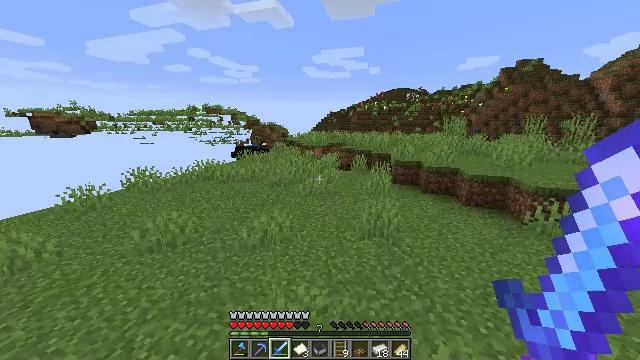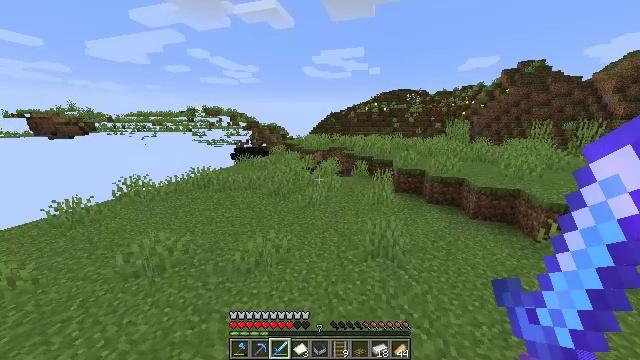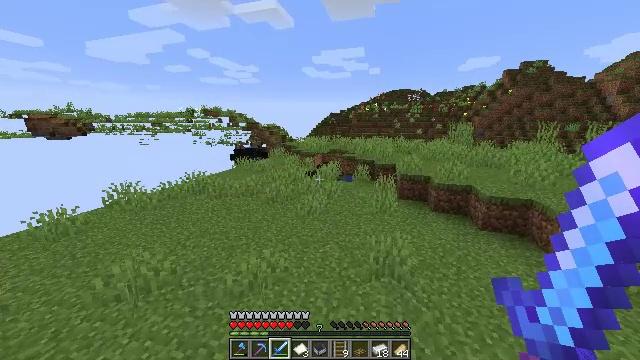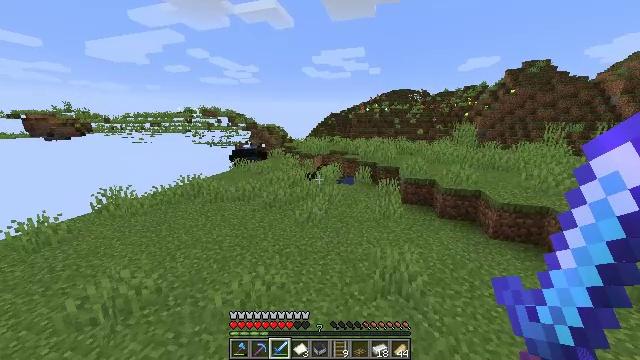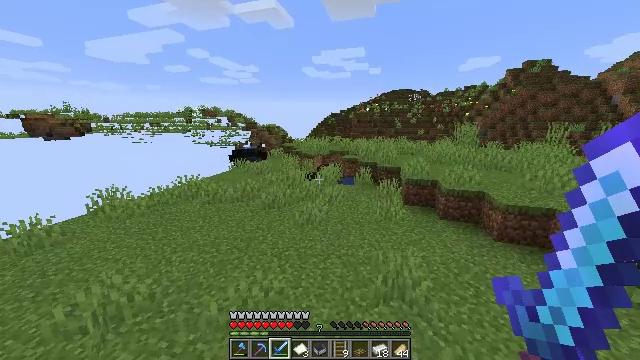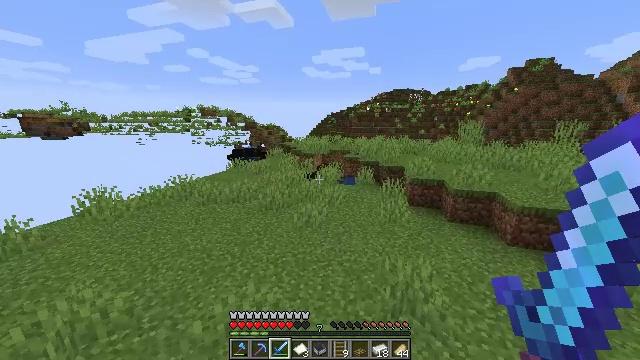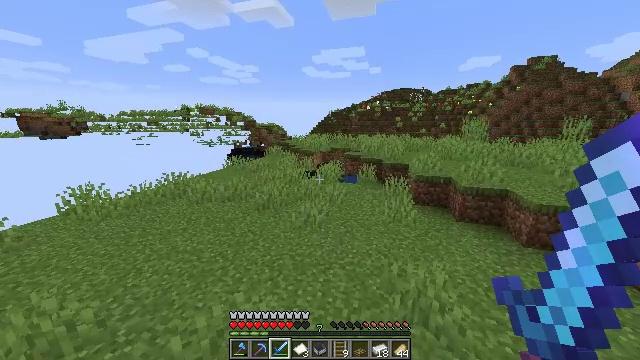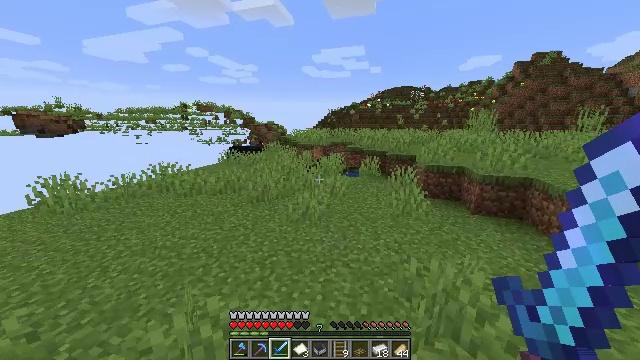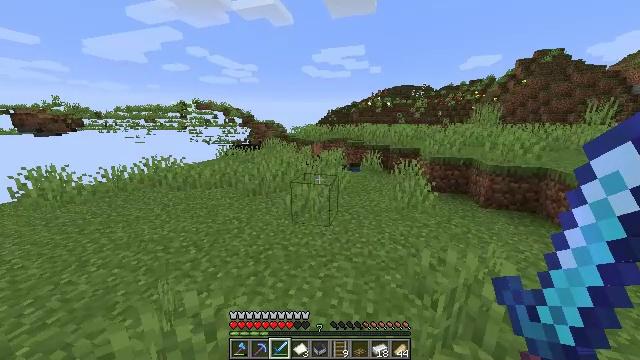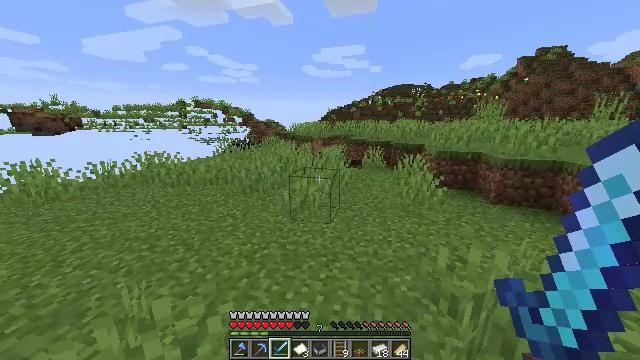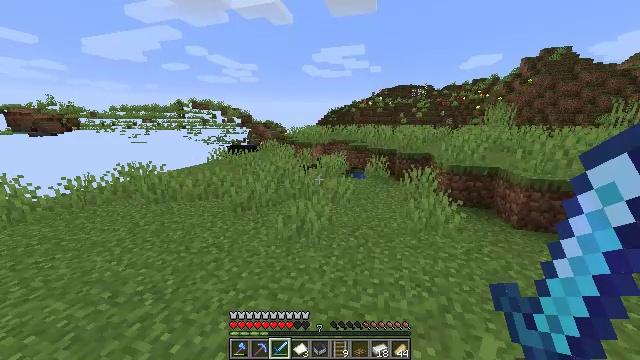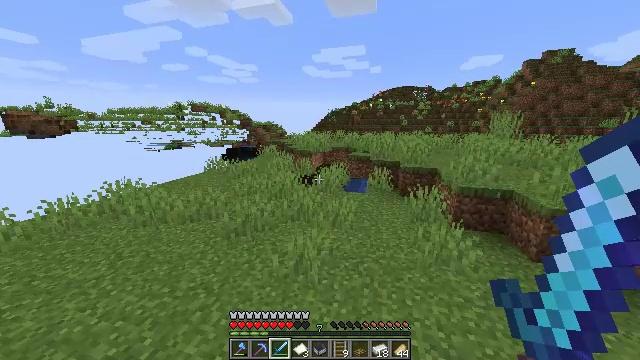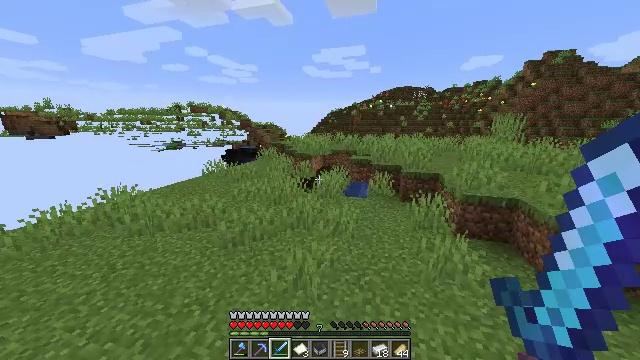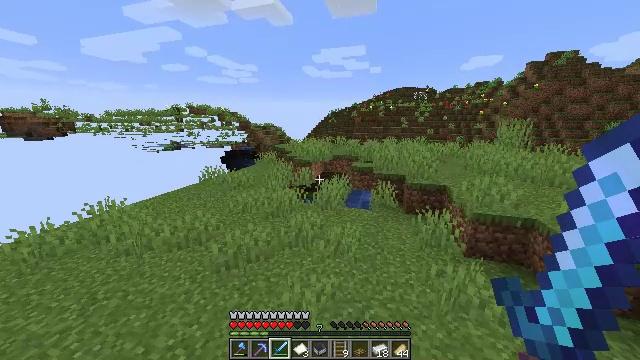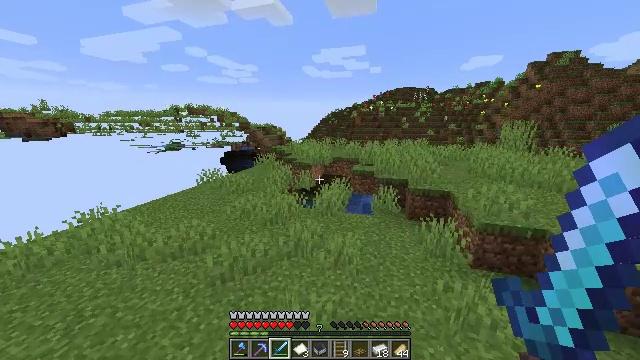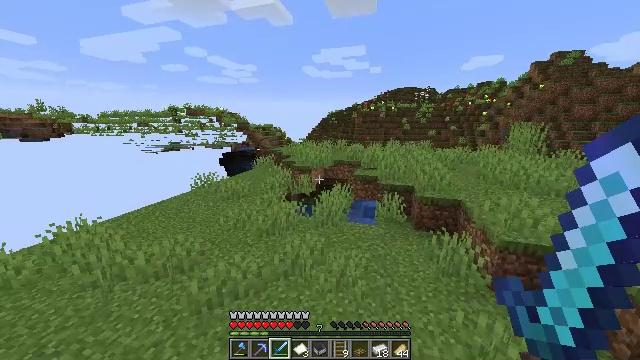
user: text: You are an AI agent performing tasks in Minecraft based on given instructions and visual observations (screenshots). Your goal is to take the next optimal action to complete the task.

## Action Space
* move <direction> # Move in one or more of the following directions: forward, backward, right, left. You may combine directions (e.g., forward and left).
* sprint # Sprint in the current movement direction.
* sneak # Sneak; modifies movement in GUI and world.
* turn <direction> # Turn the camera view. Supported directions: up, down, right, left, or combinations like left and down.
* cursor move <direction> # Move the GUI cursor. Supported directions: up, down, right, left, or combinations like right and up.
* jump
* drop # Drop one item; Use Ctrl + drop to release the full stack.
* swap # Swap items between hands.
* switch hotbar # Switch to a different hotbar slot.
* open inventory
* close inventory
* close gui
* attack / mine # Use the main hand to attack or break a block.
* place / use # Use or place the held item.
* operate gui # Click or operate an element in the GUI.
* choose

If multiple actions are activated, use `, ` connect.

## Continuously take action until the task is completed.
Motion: motion action
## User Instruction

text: Collect sugar cane near water sources.
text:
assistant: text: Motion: move forward, sprint, jump
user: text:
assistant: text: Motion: move forward, sprint, jump
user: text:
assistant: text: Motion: move forward, jump
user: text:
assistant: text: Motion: move forward, jump
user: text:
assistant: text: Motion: move forward, jump
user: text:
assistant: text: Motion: move forward, jump
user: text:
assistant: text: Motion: move forward, jump
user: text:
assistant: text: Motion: move forward, jump
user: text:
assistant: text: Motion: move forward, jump
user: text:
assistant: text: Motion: move forward, sprint, jump
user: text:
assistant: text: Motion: move forward, sprint, jump
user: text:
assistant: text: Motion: move forward, sprint, jump
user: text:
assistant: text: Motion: move forward, sprint, jump
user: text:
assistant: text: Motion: move forward, jump
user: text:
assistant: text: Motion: move forward, jump
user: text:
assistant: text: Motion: move forward, jump
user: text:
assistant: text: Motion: move forward, jump
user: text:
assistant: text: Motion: move forward, jump
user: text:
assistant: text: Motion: move forward, jump
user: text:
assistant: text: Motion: move forward, jump
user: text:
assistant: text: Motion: move forward, sprint, jump
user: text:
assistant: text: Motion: move forward, sprint, jump
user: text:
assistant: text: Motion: move forward, sprint, turn left, jump
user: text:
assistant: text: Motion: move forward, sprint, turn left, jump
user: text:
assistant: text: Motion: move forward, turn left, jump
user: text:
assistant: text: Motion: move forward, turn left, jump
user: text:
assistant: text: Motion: move forward, turn left, jump
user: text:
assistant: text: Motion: move forward, turn left, jump
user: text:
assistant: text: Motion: move forward, turn left, jump
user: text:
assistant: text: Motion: move forward, turn left, jump